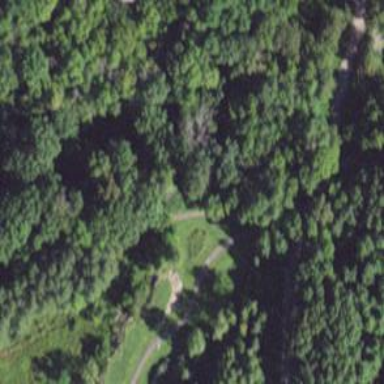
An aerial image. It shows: Pathway for golfing.